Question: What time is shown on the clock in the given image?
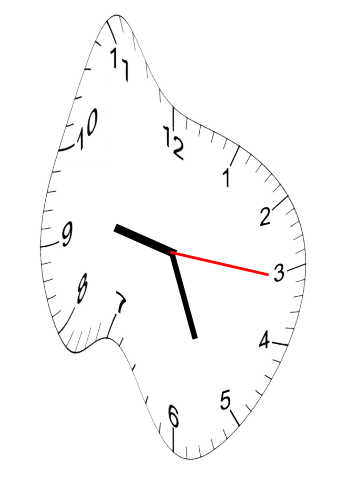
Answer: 09:26:16